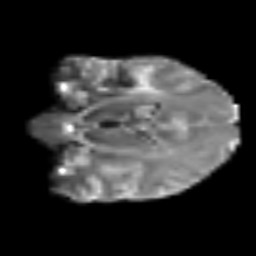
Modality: T2w
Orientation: coronal
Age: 39
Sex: female
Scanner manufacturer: siemens
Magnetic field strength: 3 T
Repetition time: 6.1 s
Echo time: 0.101 s